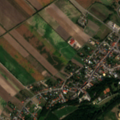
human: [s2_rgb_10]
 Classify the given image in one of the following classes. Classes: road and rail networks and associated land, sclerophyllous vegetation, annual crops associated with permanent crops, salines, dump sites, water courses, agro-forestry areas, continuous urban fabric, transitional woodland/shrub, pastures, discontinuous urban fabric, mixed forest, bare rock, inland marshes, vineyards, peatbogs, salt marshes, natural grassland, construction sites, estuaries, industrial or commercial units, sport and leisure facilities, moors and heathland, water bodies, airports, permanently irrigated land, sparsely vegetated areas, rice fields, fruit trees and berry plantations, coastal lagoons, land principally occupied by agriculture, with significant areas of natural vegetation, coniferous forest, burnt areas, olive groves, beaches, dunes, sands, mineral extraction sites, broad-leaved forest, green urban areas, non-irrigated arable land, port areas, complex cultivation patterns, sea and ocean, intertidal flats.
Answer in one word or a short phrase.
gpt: discontinuous urban fabric, non-irrigated arable land, land principally occupied by agriculture, with significant areas of natural vegetation, broad-leaved forest